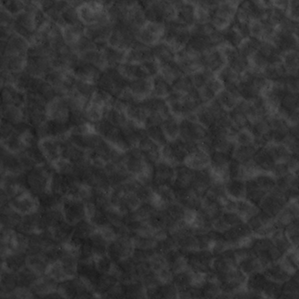
Label: non_frost